Question: I have a simple Android application which should draw circles in WebView at the point of user's touch. This was pretty simple. With the use of OnGestureListener and a proper formula consisting of e.getX()/Y and WebView's getScrollX() and getScale() I could draw a circle exactly at the point of touch.
The problems, however, emerged when adding a TextView and Button above the WebView. These created an offset for the getX and getY values (actually, just getY() :D ). Thus, the application is drawing the circles lower than desired. What is the best way to remove this offset? Or, what is the best way to get the actual position on the WebView (regardless of surrounding UI)?
I was thinking about simply subtracting some constant value, but due to the large variety of screen sizes, densities and Android versions used (plus, sizes of text, etc.) this would not solve my problem for all the devices.

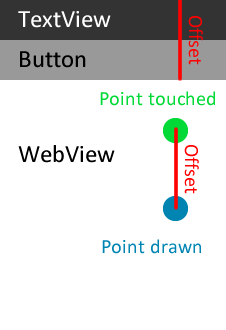
Answer: You can try with subtraction height of Textview and Button
'''
int heightofTextView=yourTextView.getLayoutParams().height;
int heightofButton=yourButtonView.getLayoutParams().height;
int TouchYofWebview=webview.getY();
int orignalY = TouchYofWebview - (heightofTextView+heightofButton);
'''